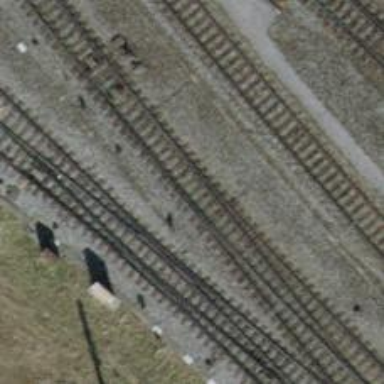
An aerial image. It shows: Yard with single rail track. The railway track is electrified with contact line for service purposes.